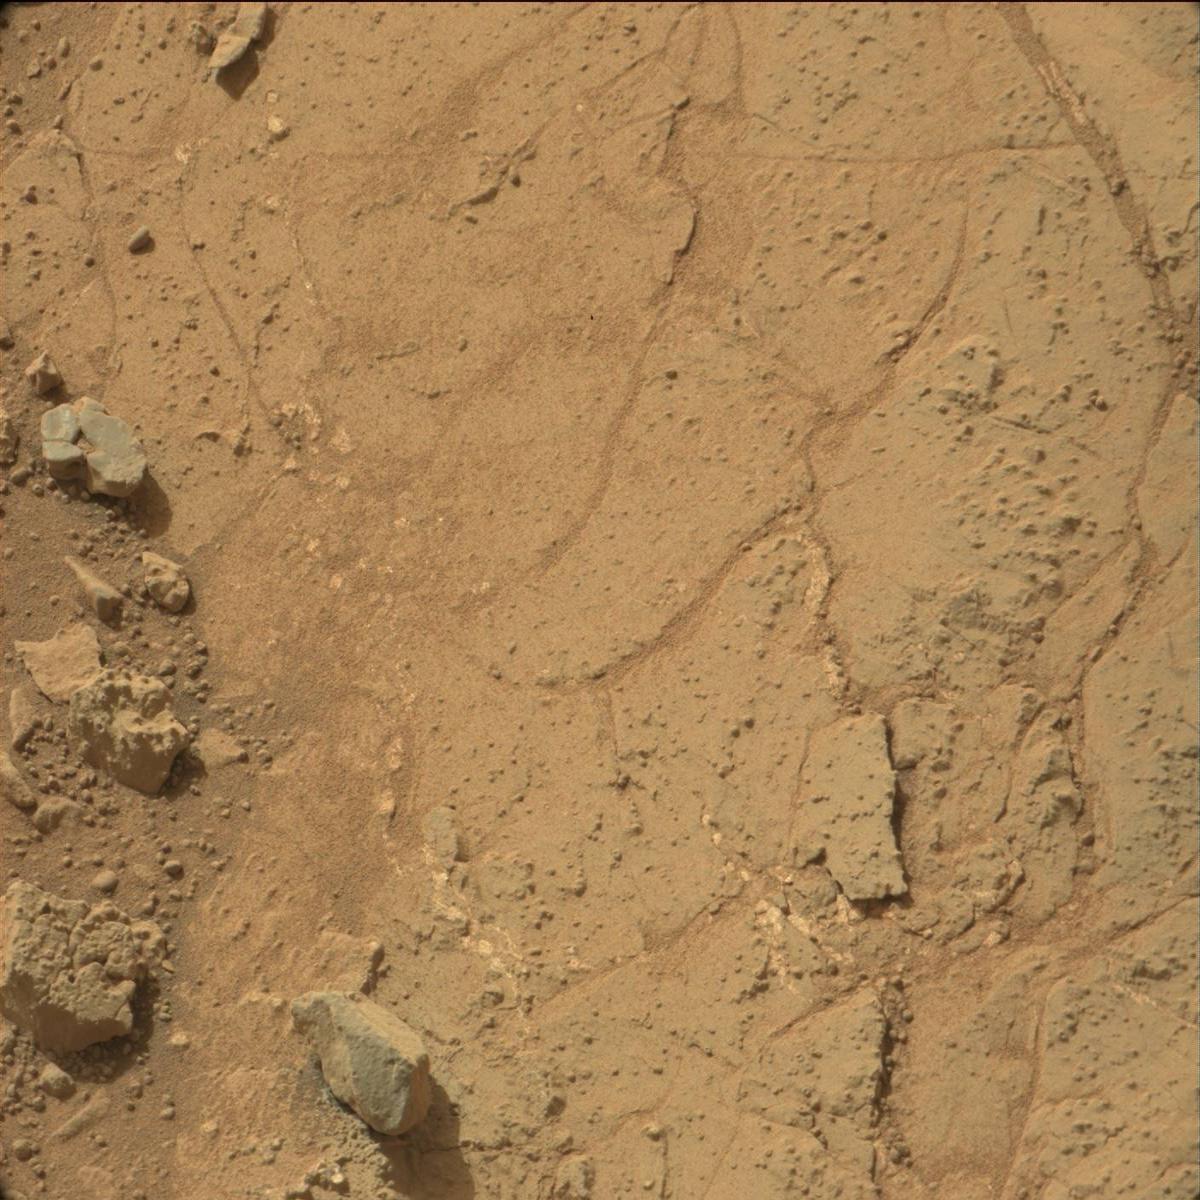
Terrain classes present: Bedrock, Rock, Sand / Soil